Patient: sex M, age 76
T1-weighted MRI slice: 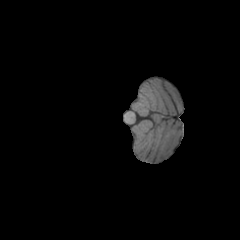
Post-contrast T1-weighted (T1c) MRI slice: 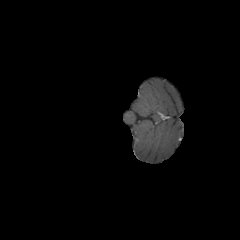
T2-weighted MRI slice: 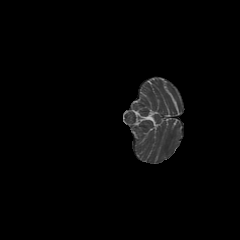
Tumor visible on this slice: no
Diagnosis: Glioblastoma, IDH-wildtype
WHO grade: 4